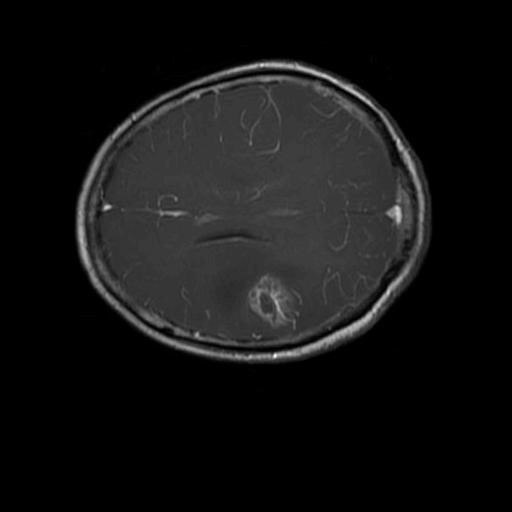
Label: brain_glioma